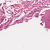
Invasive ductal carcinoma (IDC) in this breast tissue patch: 0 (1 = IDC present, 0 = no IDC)